Aerial crown-view tile of a tropical tree (Barro Colorado Island, Panama), acquired 20250317:
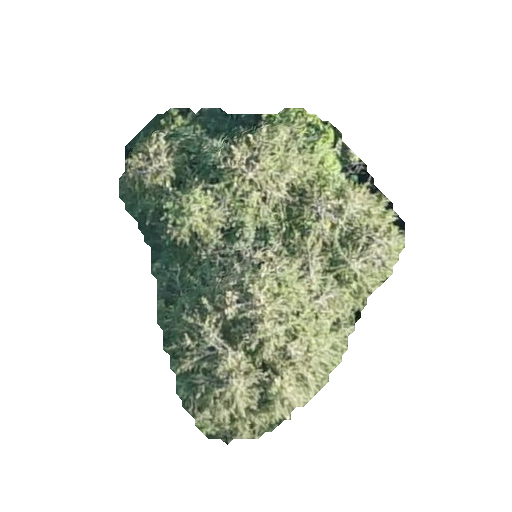
Species: Quararibea stenophylla
GBIF accepted scientific name: Quararibea stenophylla
Crown area: 96.416 m²